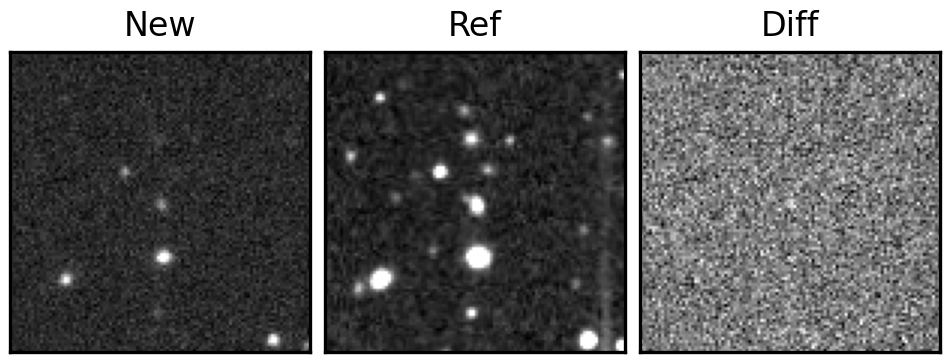
Label: real